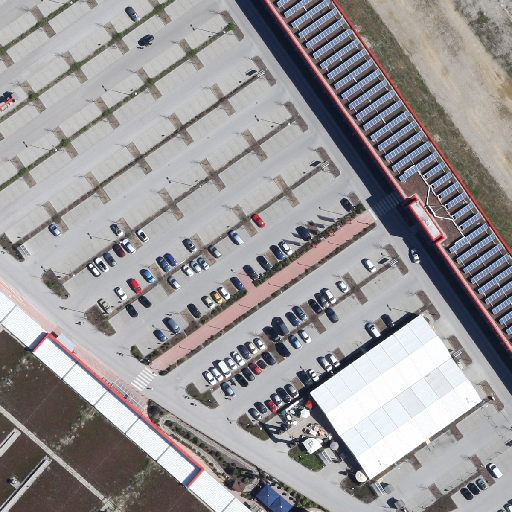
Referring expression: light-duty vehicle in the parking area